Question: I am using the following query with PIVOT:
'''
SELECT *
FROM (
SELECT
MEMBER_PROPERTY as [MEMBER_PROPERTY],MEMBER_VALUE as MEMBER_VALUE,
MEMBER_ID as MEMBER_ID
FROM MEMBER_ATTRIBUTES) as s
PIVOT
(
max(MEMBER_PROPERTY)
FOR [MEMBER_VALUE] IN (['My main interests'], traveling,accommodation, prizedraw)
)AS test
'''
This query returns Null for "['My main interests'], traveling,accommodation, prizedraw" columns, i am not getting why, as the table has data for these columns for each record..
Please help me how can I get data.
UPDATE ::

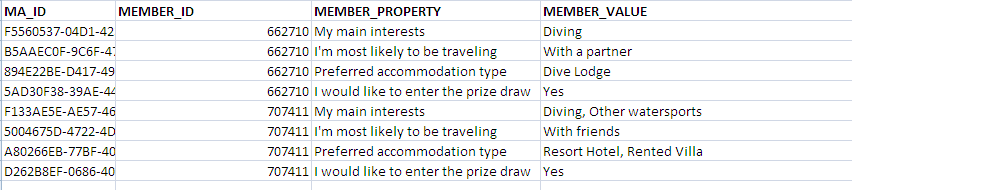
Answer: I think this will help you.we should use QuoteName function for space column.
'''
CREATE Table #MEMBER_ATTRIBUTES (
MA_ID int,
MEMBER_ID int,
MEMBER_PROPERTY varchar(100),
MEMBER_VALUE varchar(100)
)
insert INTO #MEMBER_ATTRIBUTES values(1,1,'My Main Interests','traveling')
insert INTO #MEMBER_ATTRIBUTES values(2,1,'I m Most Likly to be travelling','With a parents')
insert INTO #MEMBER_ATTRIBUTES values(3,2,'My Main Interests','prizedraw')
insert INTO #MEMBER_ATTRIBUTES values(4,2,'I m Most Likly to be travelling','With my wife')
DECLARE @cols AS NVARCHAR(MAX),
@query AS NVARCHAR(MAX)
SELECT @cols= stuff((
SELECT ', ' +QUOTENAME(MAX(MEMBER_PROPERTY))
FROM #MEMBER_ATTRIBUTES
group by MEMBER_PROPERTY
order by MEMBER_PROPERTY
FOR XML PATH('')), 1, 2, '');
SET @query = 'SELECT MA_ID,MEMBER_ID, ' + @cols + '
from
(
SELECT MA_ID,MEMBER_PROPERTY as [MEMBER_PROPERTY],MEMBER_VALUE as MEMBER_VALUE,
MEMBER_ID as MEMBER_ID FROM #MEMBER_ATTRIBUTES
) x
pivot
(
MAX(MEMBER_VALUE)
for x.MEMBER_PROPERTY in (' + @cols + ')
) p'
execute sp_executesql @query;
'''